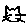
Label: cat